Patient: sex F, age 36
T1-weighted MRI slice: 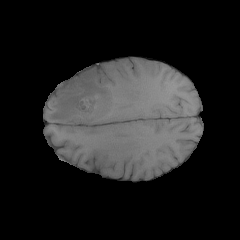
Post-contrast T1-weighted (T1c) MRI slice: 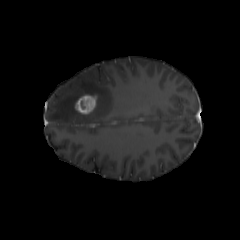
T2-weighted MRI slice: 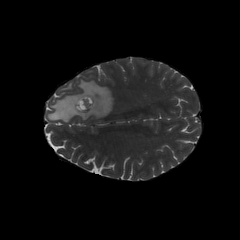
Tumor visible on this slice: yes
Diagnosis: Glioblastoma, IDH-wildtype
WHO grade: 4